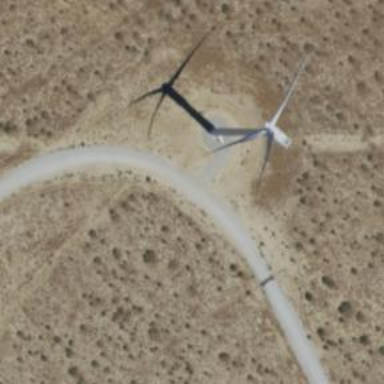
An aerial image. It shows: Wind power generator with horizontal axis wind turbine manufactured by Vestas.